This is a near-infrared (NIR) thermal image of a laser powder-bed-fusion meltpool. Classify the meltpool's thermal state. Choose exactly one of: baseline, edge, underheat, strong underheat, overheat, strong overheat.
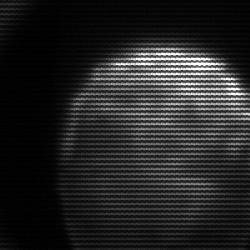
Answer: edge